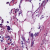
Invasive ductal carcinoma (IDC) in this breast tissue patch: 0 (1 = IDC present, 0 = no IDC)